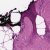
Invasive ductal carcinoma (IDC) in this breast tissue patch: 0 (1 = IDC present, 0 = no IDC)